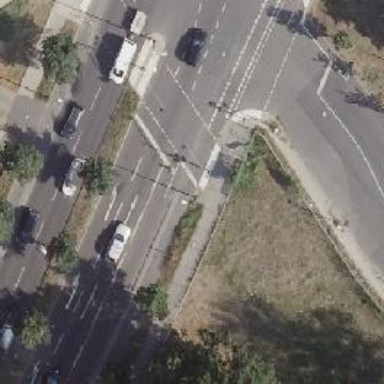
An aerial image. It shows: Road with traffic signals.